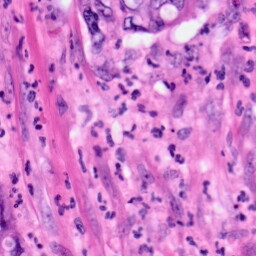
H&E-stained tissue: Pancreatic